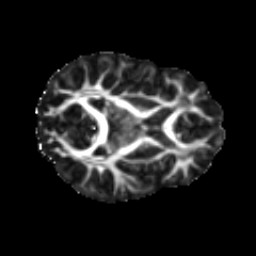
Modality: FA
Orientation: axial
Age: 16
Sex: male
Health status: ill
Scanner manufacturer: ge
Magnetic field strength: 3 T
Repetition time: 7.031 s
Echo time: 0.0835 s